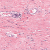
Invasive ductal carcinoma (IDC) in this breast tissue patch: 0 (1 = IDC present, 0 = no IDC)